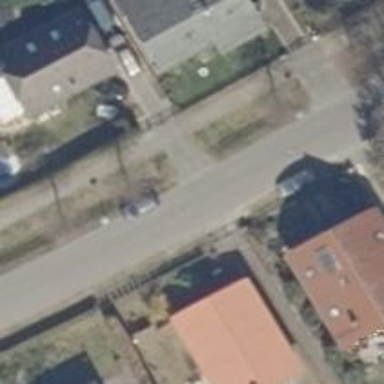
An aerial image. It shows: Sidewalk along the footway.